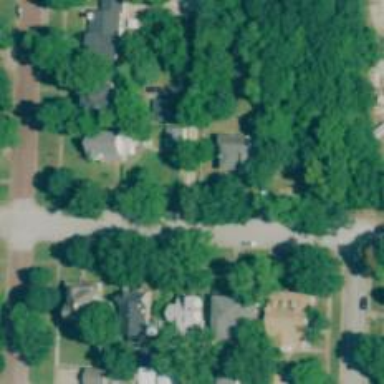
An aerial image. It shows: Alleyway designated as service road.